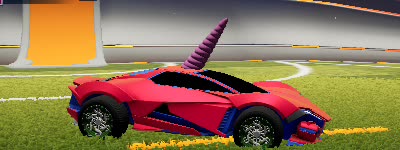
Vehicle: werewolf